RGB frame:
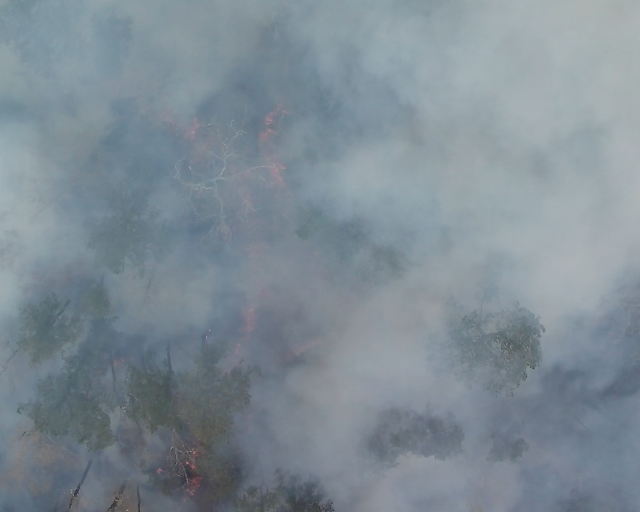
Thermal frame:
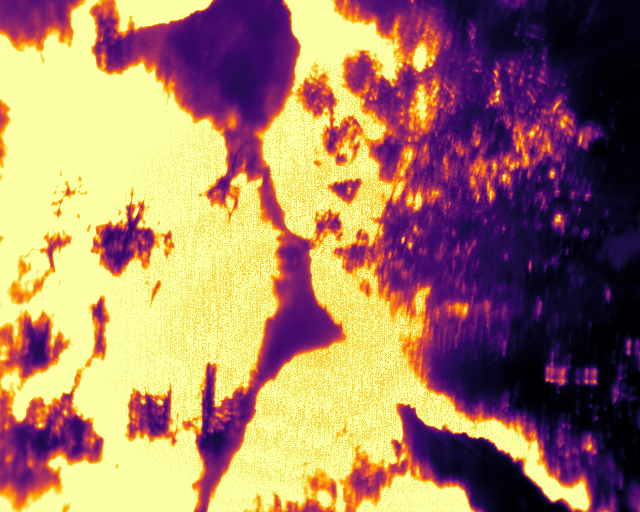
Captured: 2026-02-26 03:10:55
Pixels at or above 80 °C: 248636 (fraction of frame: 0.7588)